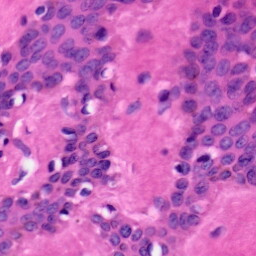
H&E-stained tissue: Skin